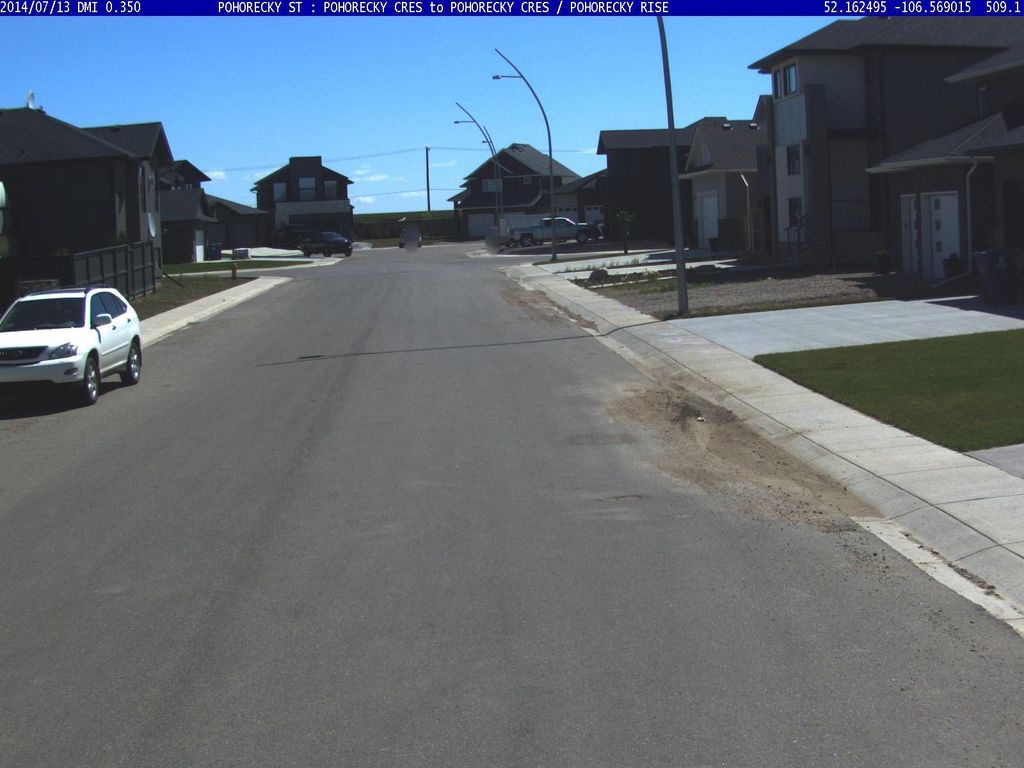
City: saskatoon